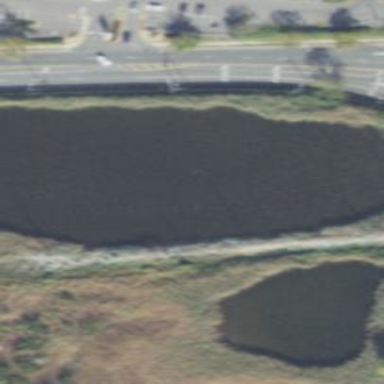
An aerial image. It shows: Pond with natural water.